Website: macys
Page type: gifting
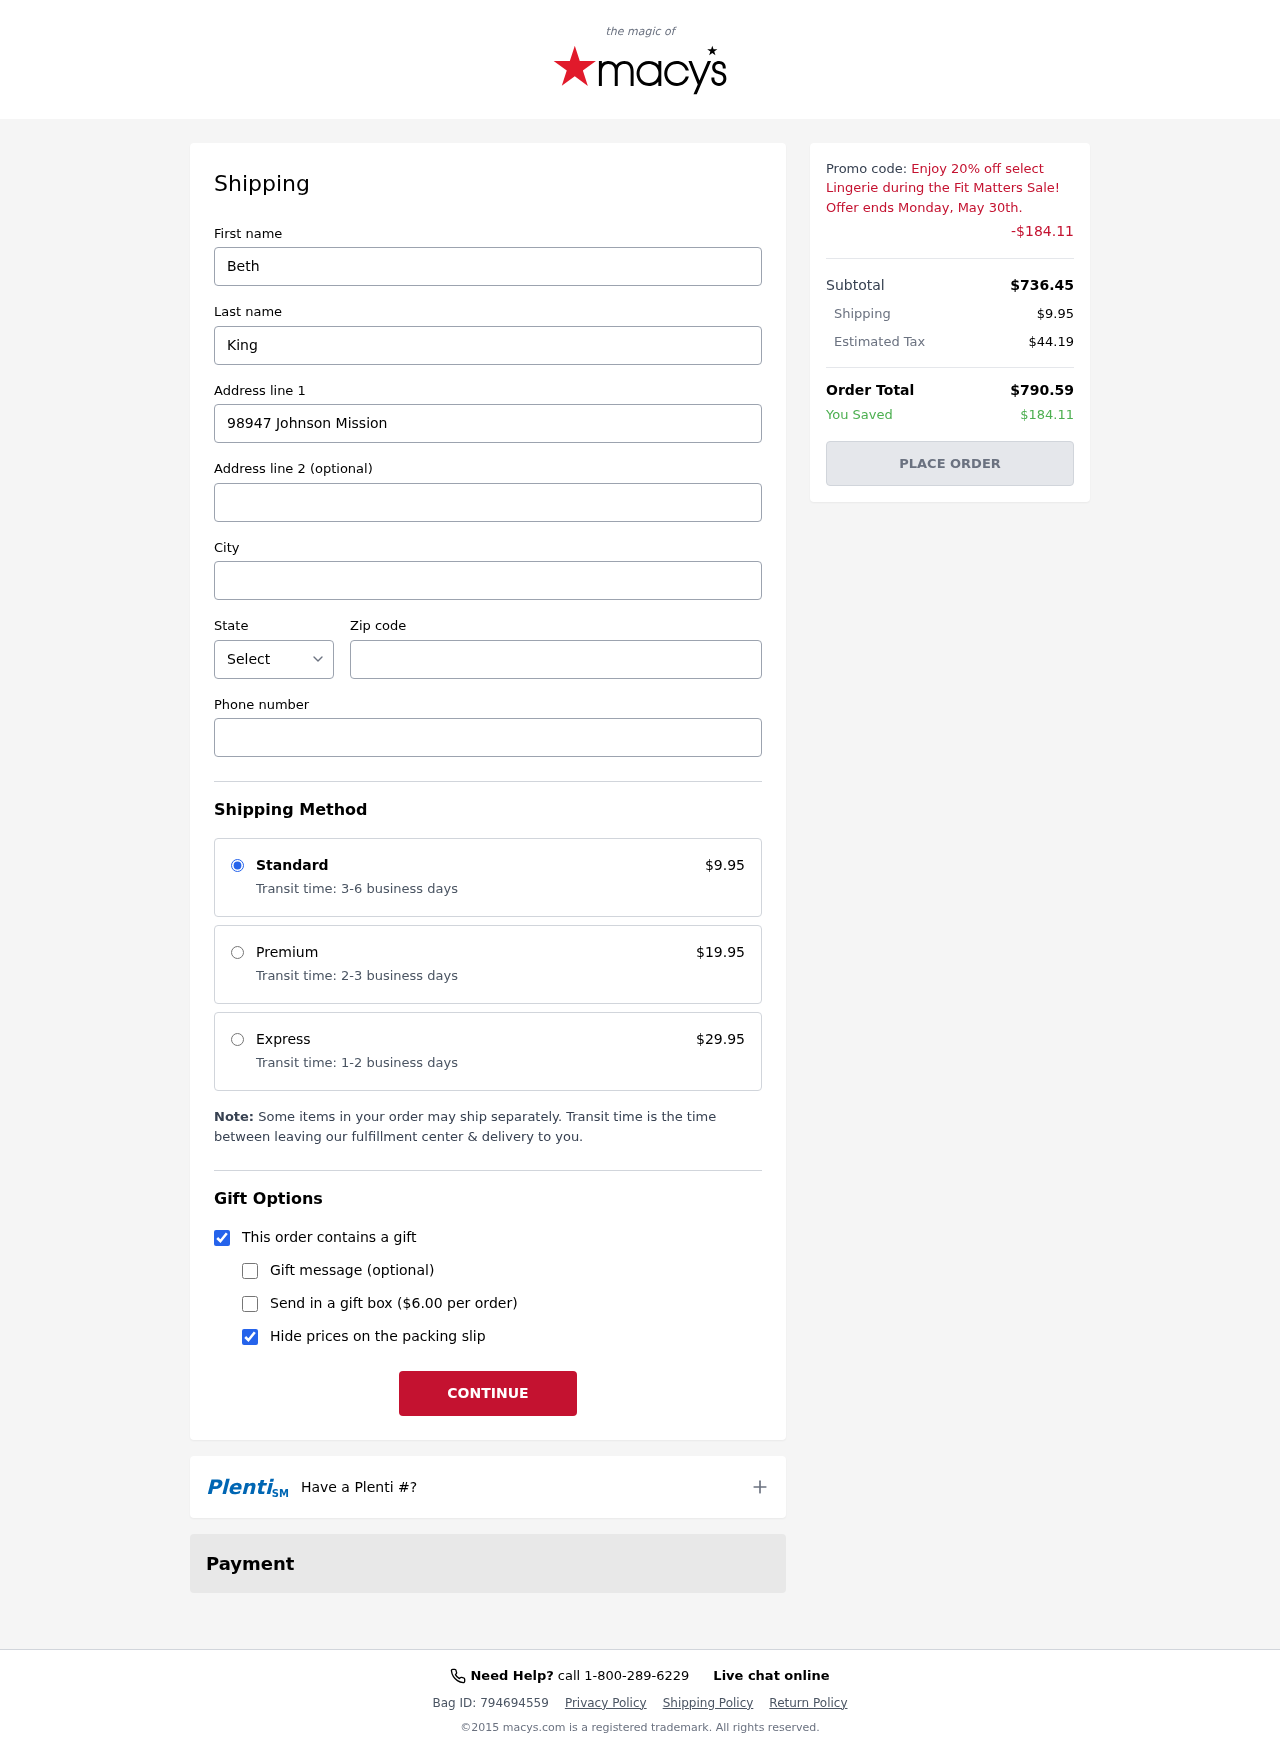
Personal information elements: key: PII_CITY
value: Brucefort
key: PII_FIRSTNAME
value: Beth
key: PII_LASTNAME
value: King
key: PII_PHONE
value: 2369570053
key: PII_POSTCODE
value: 83980
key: PII_STATE_ABBR
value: SC
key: PII_STREET
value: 98947 Johnson Mission
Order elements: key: ORDER_SHIPPING_COST
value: $9.95
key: ORDER_DISCOUNT
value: -$184.11
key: ORDER_SUBTOTAL
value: $736.45
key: ORDER_TAX
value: $44.19
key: ORDER_TOTAL
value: $790.59
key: ORDER_SAVINGS
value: $184.11